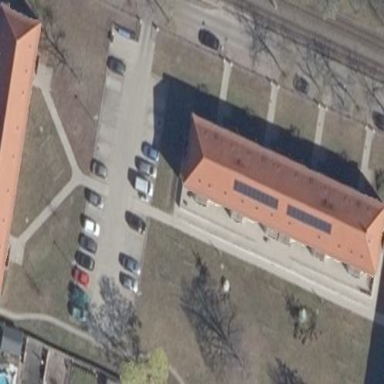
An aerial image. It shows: Apartment building with hipped roof.